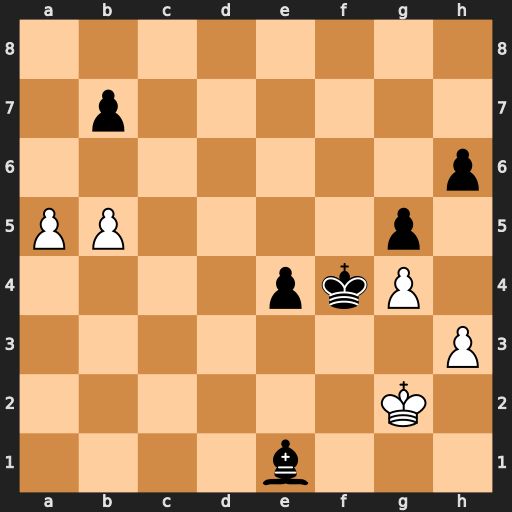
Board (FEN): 8/1p6/7p/PP4p1/4pkP1/7P/6K1/4b3
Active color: w
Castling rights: -
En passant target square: -
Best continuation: a6 Bc3 a7 e3 a8=Q